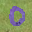
Label: 0